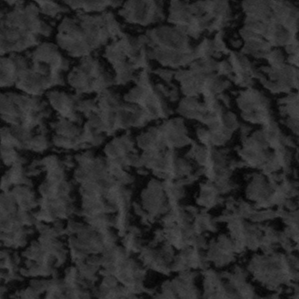
Label: frost